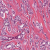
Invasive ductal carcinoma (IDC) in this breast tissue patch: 1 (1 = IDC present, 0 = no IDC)